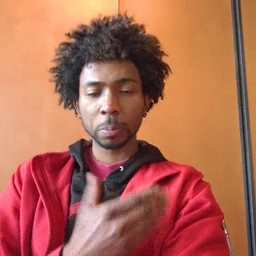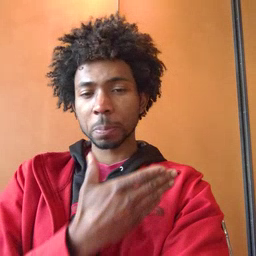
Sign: beside